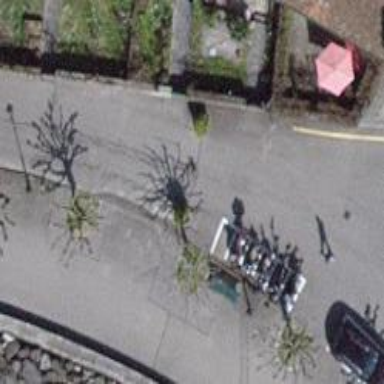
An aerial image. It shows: Bollard.